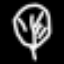
Label: leaf